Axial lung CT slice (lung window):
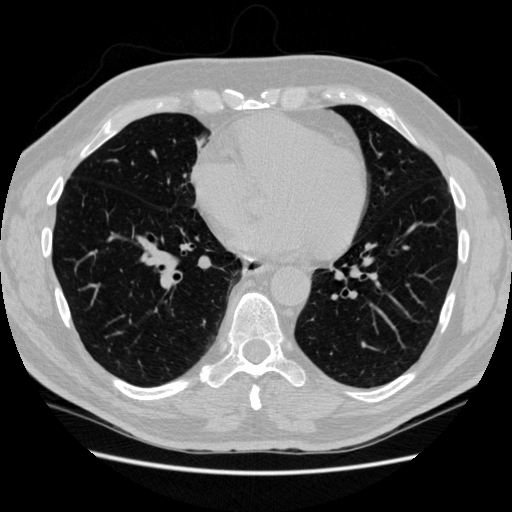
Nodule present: no